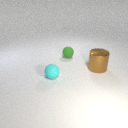
small cyan rubber sphere in front of large brown metal cylinder